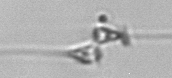
Label: Asterionellopsis_glacialis